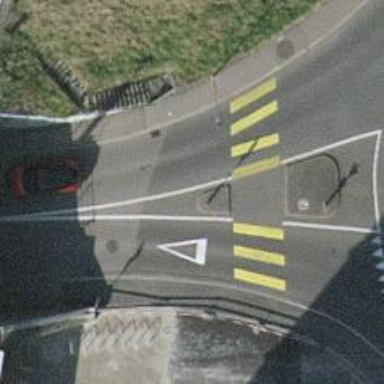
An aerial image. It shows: Uncontrolled footway crossing with markings.